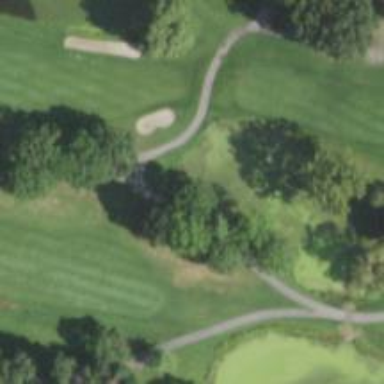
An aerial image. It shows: Service road used as golf cart path.